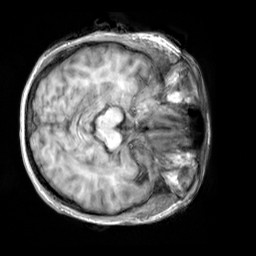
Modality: T1w
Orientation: axial
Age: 44
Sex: female
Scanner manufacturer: siemens
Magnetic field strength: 3 T
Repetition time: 2.3 s
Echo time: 0.00303 s